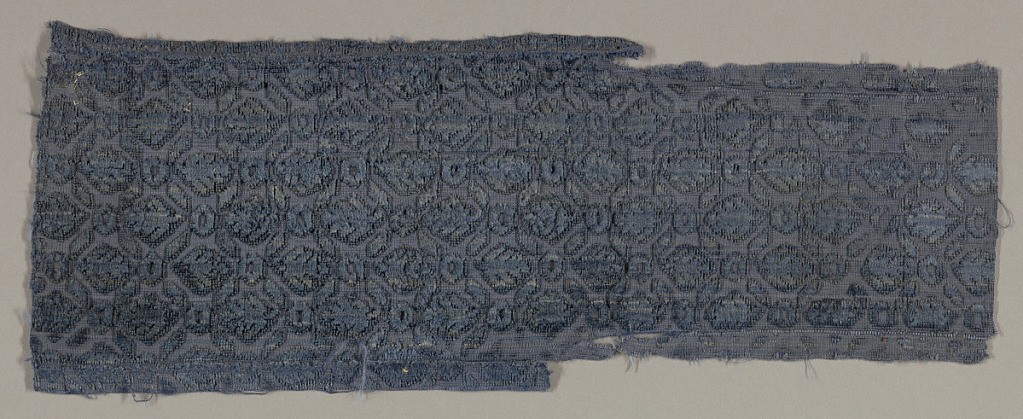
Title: Fragment
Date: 16th–17th century
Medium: silk Technique: cut and uncut supplementary warp (velvet) in a plain weave foundation
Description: Fragment of cut and uncut dark blue velvet in a pattern of leaf forms that alternately face up and down. Leaves are enclosed in a lattice framework.